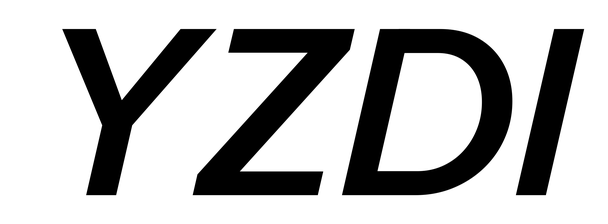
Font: InstrumentSans-Italic_SemiBold_Italic